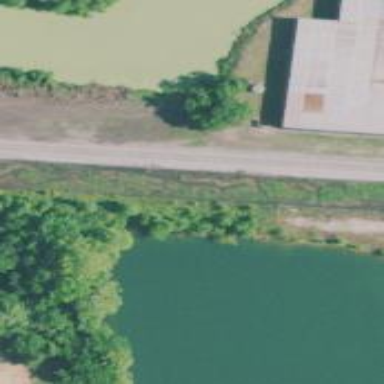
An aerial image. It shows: Abandoned railway siding.